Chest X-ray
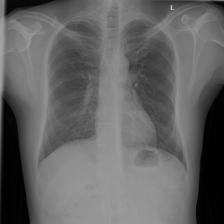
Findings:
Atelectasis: negative
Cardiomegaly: negative
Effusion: negative
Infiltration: negative
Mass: negative
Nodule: negative
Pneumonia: negative
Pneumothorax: negative
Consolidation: negative
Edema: negative
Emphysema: negative
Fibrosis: negative
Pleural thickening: negative
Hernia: negative